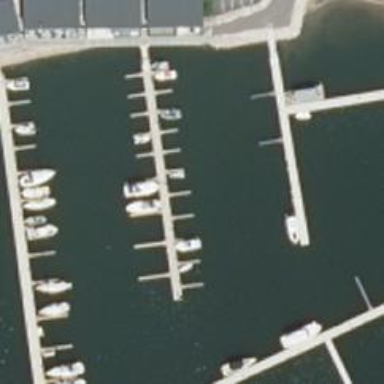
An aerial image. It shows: Marina on leisure land.